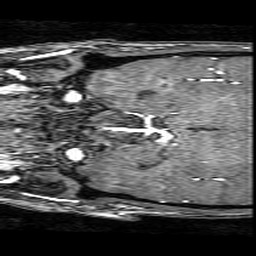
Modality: angio
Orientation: coronal
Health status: ill
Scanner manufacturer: philips
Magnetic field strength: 3 T
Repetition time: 0.01859 s
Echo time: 0.00346 s